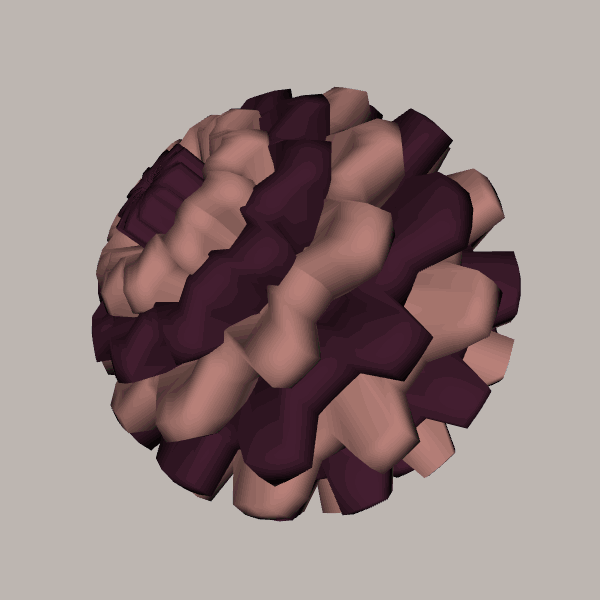
Background: light